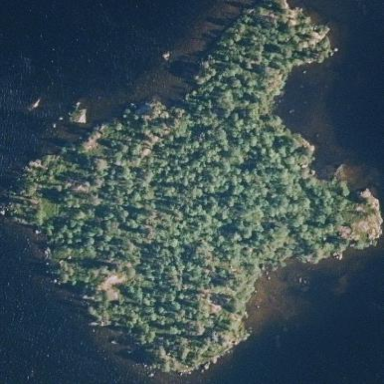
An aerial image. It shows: Islet.